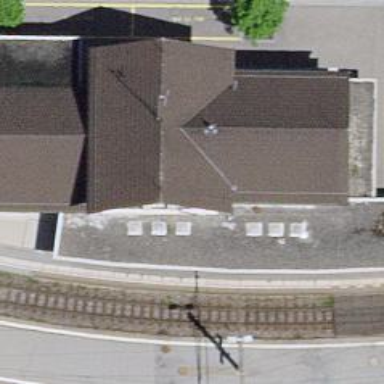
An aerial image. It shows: Train station building.